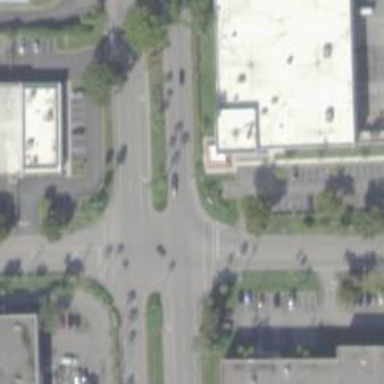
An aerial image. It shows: Uncontrolled road crossing with line markings.